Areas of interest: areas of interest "Home Furnishing and Building Materials Market"
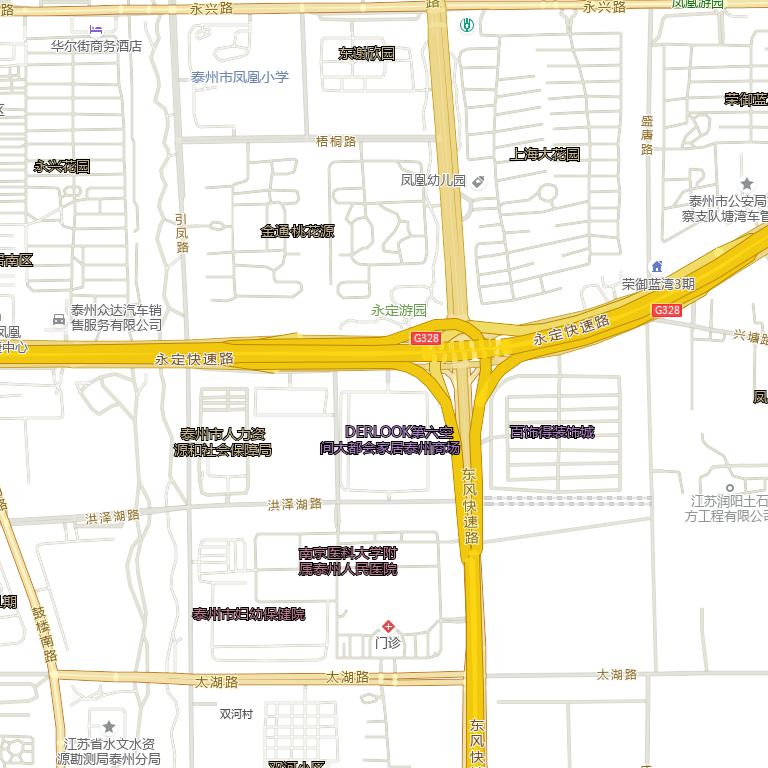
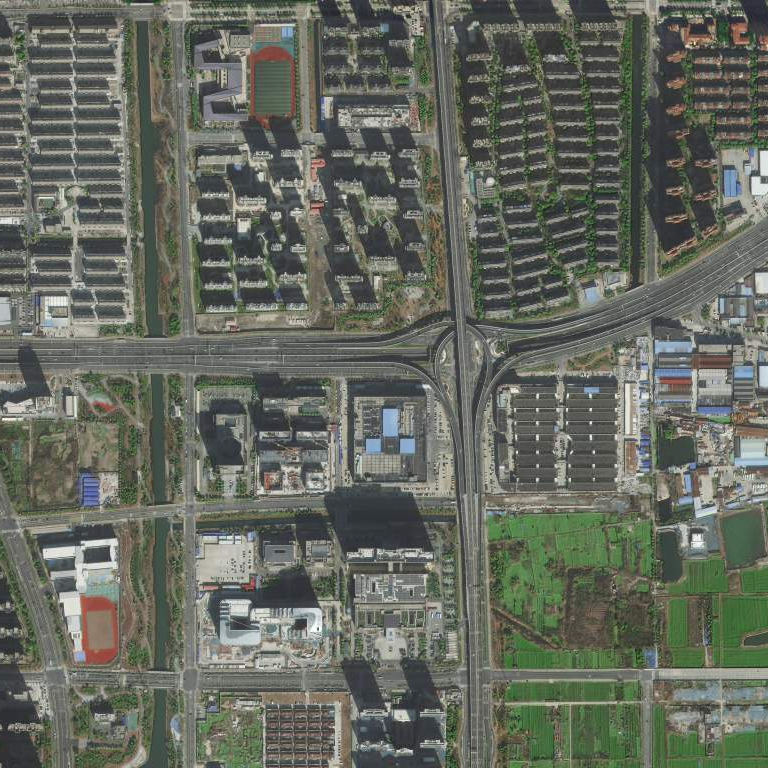